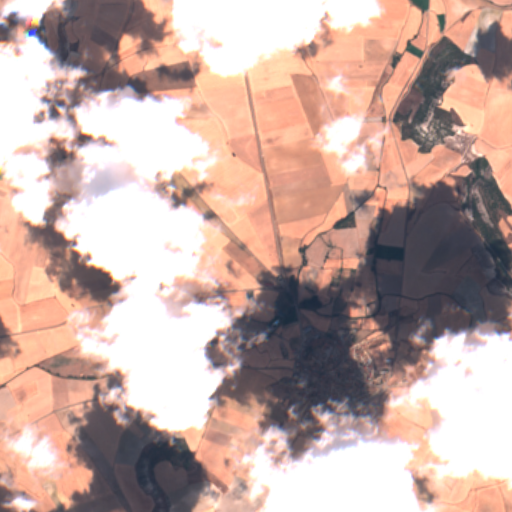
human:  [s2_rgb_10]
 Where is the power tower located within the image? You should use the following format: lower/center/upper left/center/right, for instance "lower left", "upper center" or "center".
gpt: The power tower is located in the lower right of the image.
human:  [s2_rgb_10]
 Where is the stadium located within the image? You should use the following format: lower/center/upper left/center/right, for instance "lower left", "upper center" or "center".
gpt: The stadium is located in the lower center of the image.
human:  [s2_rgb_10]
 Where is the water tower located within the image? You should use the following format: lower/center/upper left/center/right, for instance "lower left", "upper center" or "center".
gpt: The water tower is located in the lower right of the image.
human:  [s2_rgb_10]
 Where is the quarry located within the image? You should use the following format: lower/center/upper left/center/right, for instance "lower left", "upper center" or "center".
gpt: There is no quarry in the image.